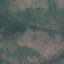
Land use / land cover class: HerbaceousVegetation